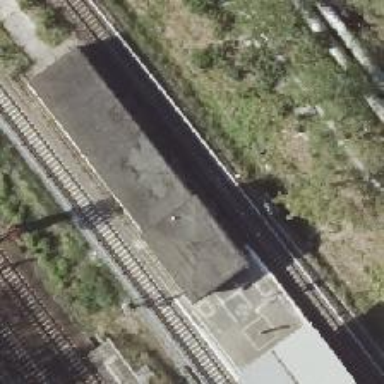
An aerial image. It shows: Railway signal.